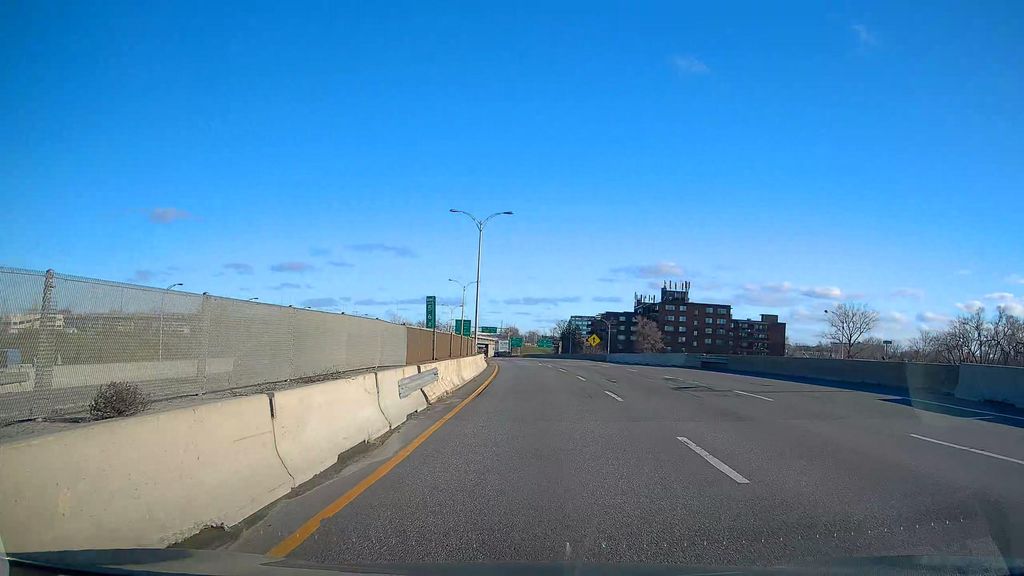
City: montreal